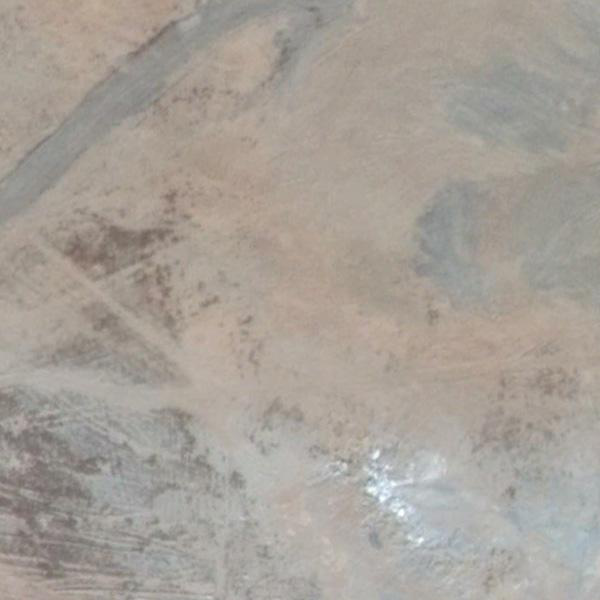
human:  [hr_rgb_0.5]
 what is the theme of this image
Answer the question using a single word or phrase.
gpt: bare land